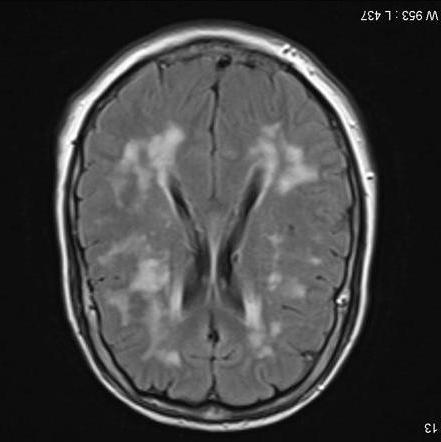
Label: notumor